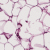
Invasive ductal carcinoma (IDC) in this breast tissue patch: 0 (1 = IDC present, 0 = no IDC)